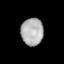
Tissue: lung
Cell type: Epithelial cells
Senescence score: 0.2432
Nuclear area (px): 591
Mean DAPI intensity: 176.081